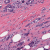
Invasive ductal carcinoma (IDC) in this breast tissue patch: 1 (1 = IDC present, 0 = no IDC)